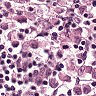
Metastatic tissue present: yes